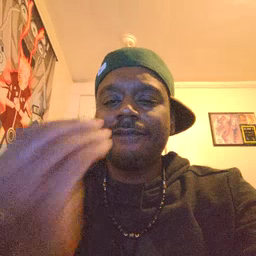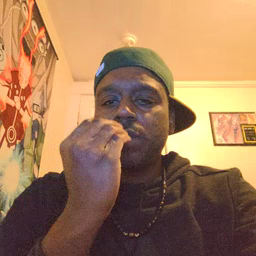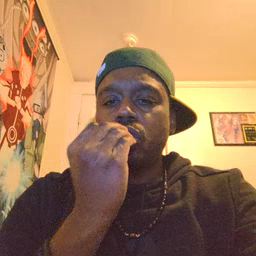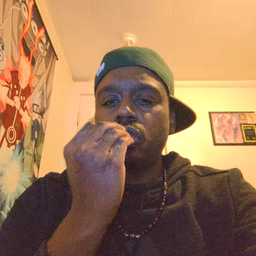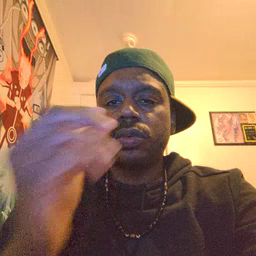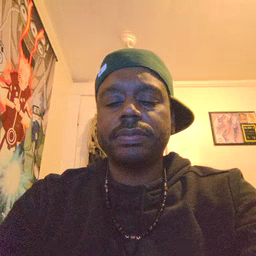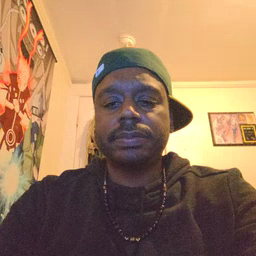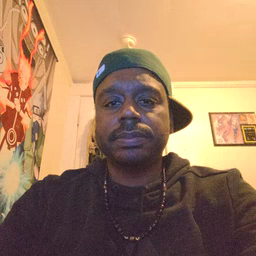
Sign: food